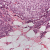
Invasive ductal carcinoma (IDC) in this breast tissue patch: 1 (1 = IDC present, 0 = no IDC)